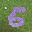
Label: 5